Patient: sex F, age 34
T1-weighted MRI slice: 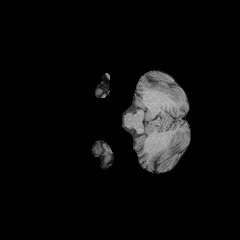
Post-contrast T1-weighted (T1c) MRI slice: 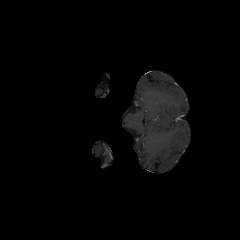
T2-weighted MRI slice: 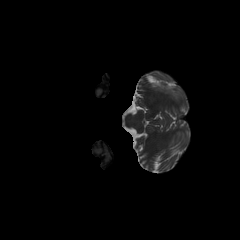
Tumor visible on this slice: no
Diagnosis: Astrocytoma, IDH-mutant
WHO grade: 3